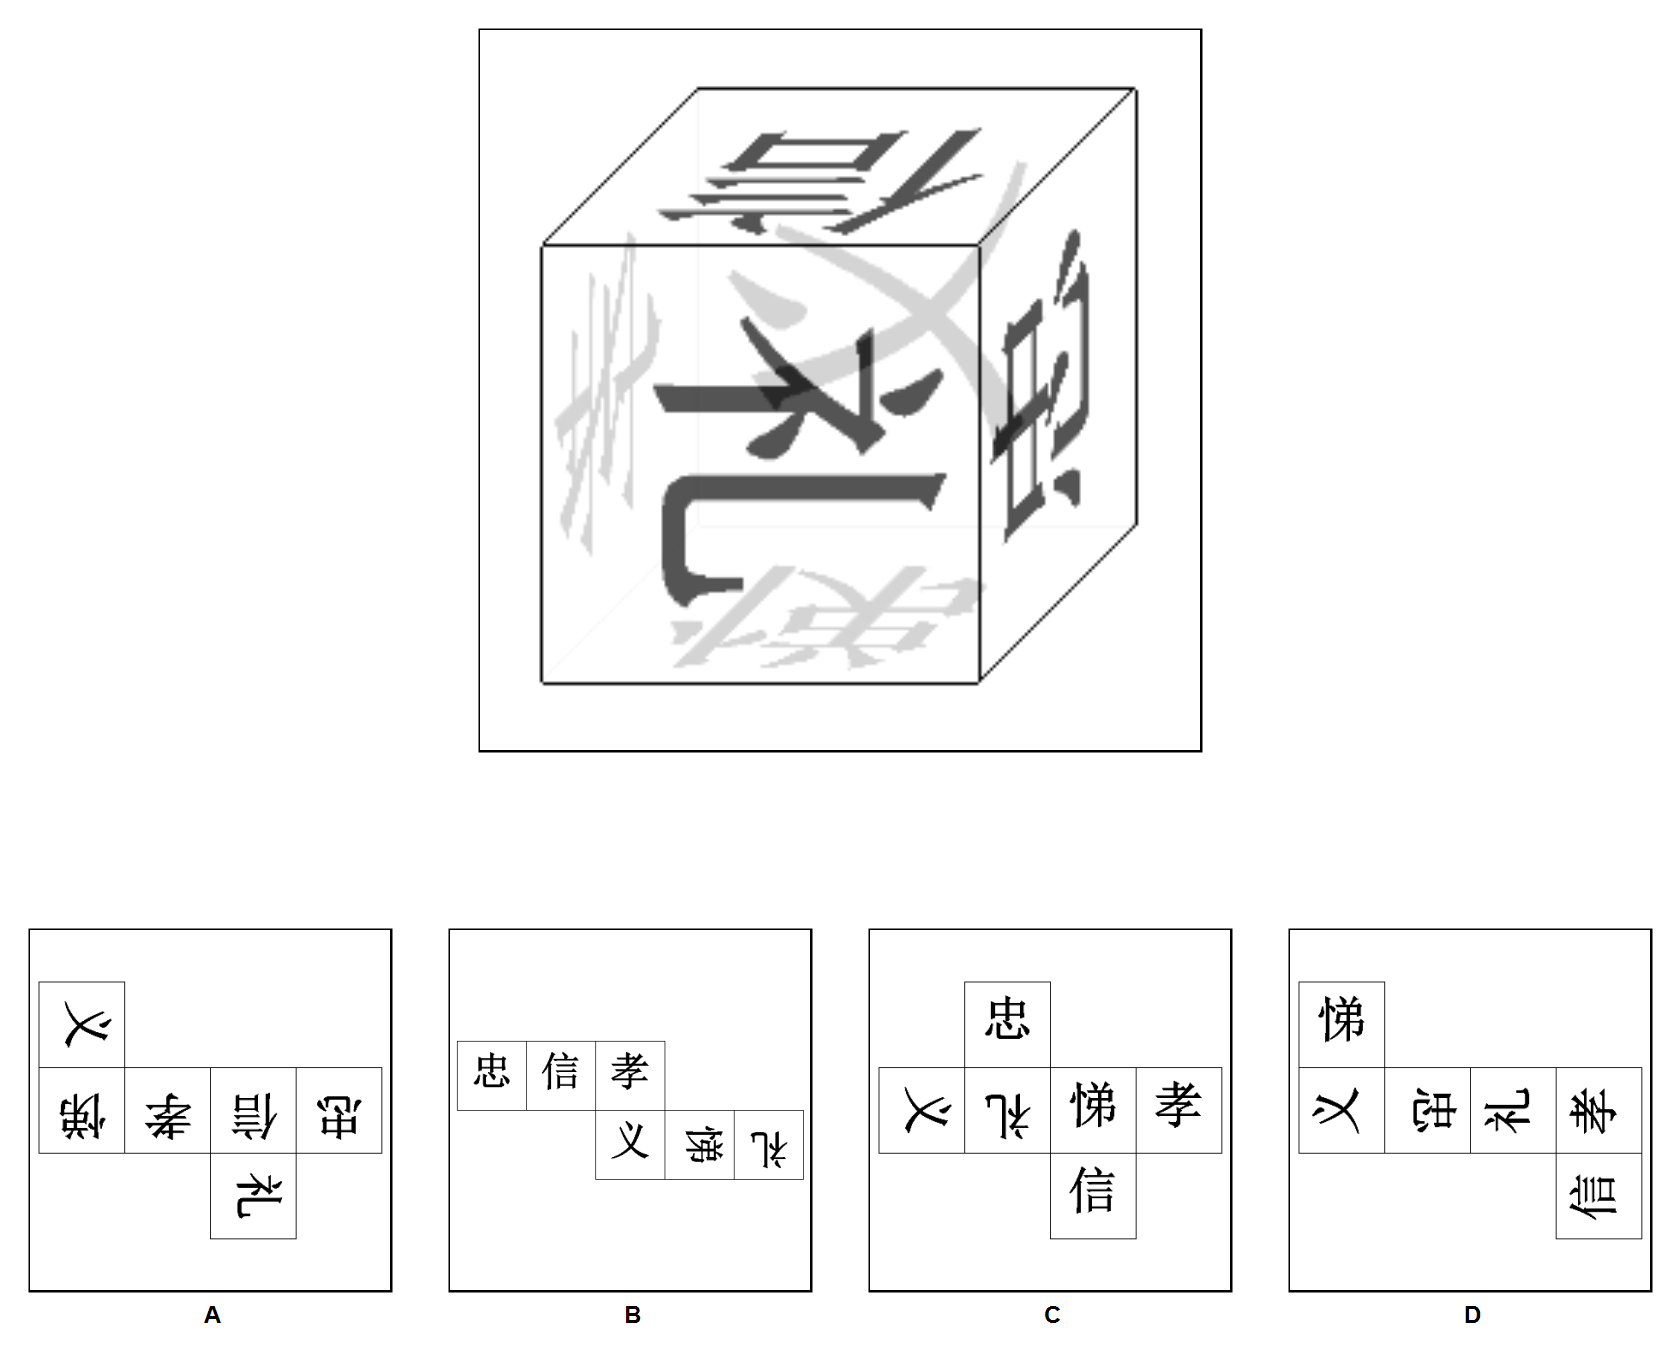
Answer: C